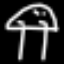
Label: mushroom